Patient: sex M, age 44
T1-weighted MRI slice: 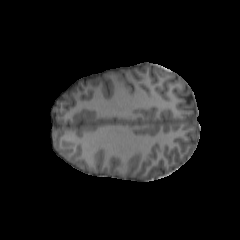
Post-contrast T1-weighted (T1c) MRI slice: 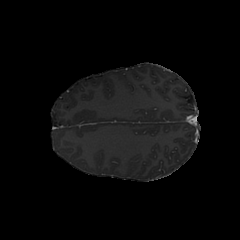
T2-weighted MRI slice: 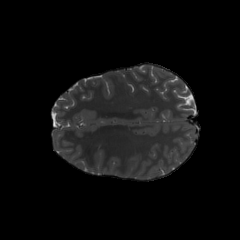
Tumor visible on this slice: no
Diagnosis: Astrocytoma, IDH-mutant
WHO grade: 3